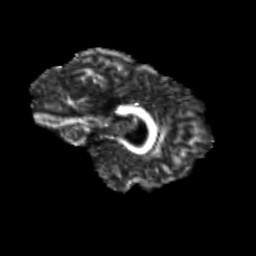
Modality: FA
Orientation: sagittal
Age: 21
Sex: male
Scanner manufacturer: siemens
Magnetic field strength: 3 T
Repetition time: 3.5 s
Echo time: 0.113 s